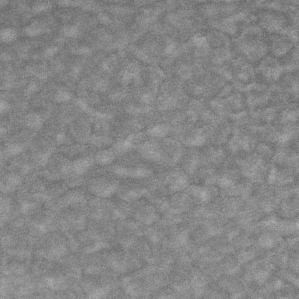
Label: frost